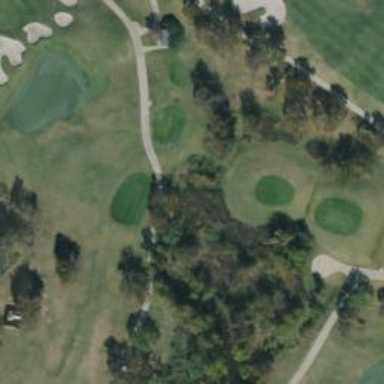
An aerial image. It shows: Service road designated as golf cart path.